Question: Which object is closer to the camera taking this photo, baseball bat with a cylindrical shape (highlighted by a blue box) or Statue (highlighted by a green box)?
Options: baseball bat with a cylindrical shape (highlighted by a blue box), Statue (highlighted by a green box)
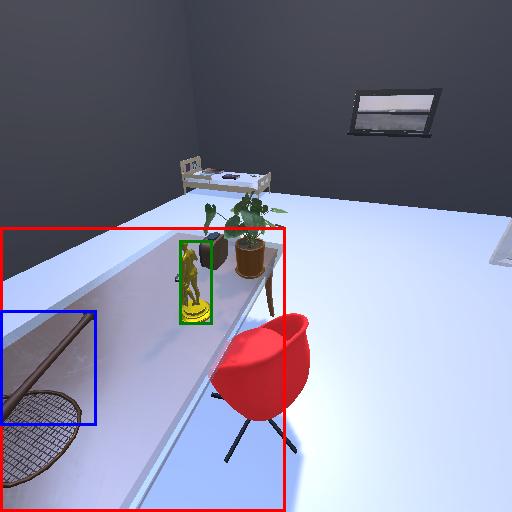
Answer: baseball bat with a cylindrical shape (highlighted by a blue box)